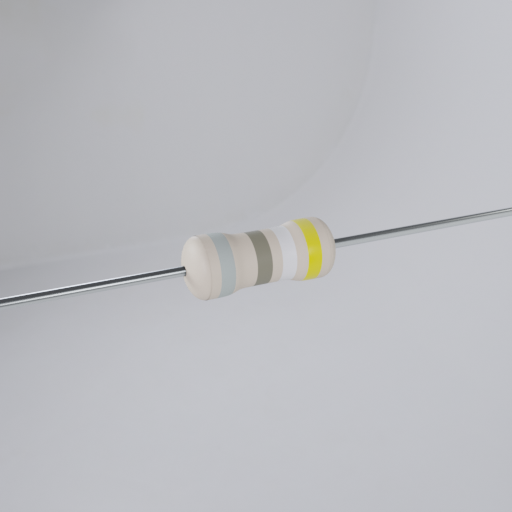
Resistor colour bands (in order): silver, gray, white, yellow